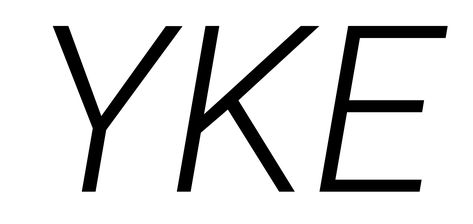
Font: Roboto-Italic_Light_Italic